Question: Currently I am having this situation, I have 3 iOS device and one of the device act as Central & rest 2 are acting as peripheral.
Also my central can able to scan and populate these two device 'UUID', 'Major ID', 'Minor ID' & their proximity in a table view.
1. Now when I tap on any particular cell I want to exchange some data from my central to that particular device(also vice versa).How to achieve this ?
2. Is there any way available So that I can get the device name (Tom's iPhone, Sam's iPad etc.) along with UUID, Major ID, Minor ID & their proximity ?
3. Is there any way available to make these data exchange secure, So no one can snoop these data ?
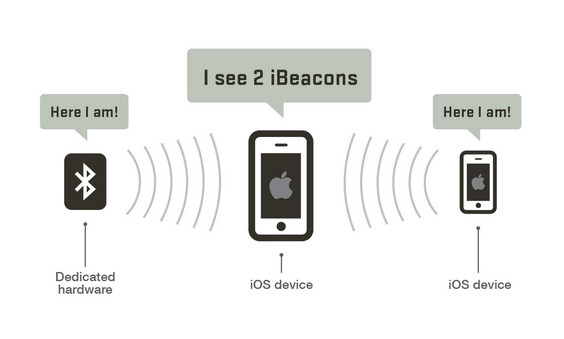
Answer: Yes, you can do this by combining iBeacons with web services running over HTTPS to ensure they are secure. See my answer <URL>.
Getting data like "device name" can be accomplished with off the shelf services like my company's <URL>.
It is true that iBeacons cannot do these things by themselves, but it is important to remember they are just a small building block that must be combined with other tools to make more complex systems.
The functionality you suggest might also be accomplished by using a secondary Bluetooth channel for data transfer, but this would require you building custom hardware for your device shown on the left of your diagram, since standard iBeacons do not exchange data.